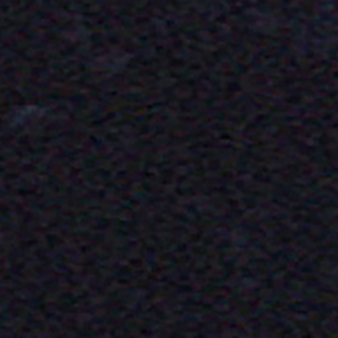
Label: other